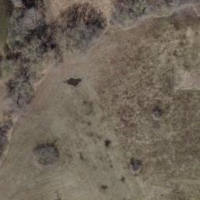
EUNIS habitat code: 16
Species observed at this site:
Pholidoptera griseoaptera
Ruspolia nitidula